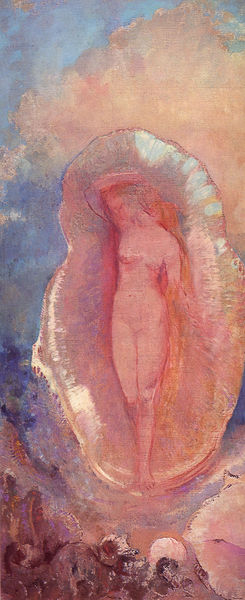
Titel: Die Geburt der Venus
Künstler: Odilon Redon
Institution: Privatsammlung
Schlagwörter: blau, gemälde, himmel, nackt, wolken, frau, hochformat, schale, figur, haare, rosa, engel, heiligenschein, muschel